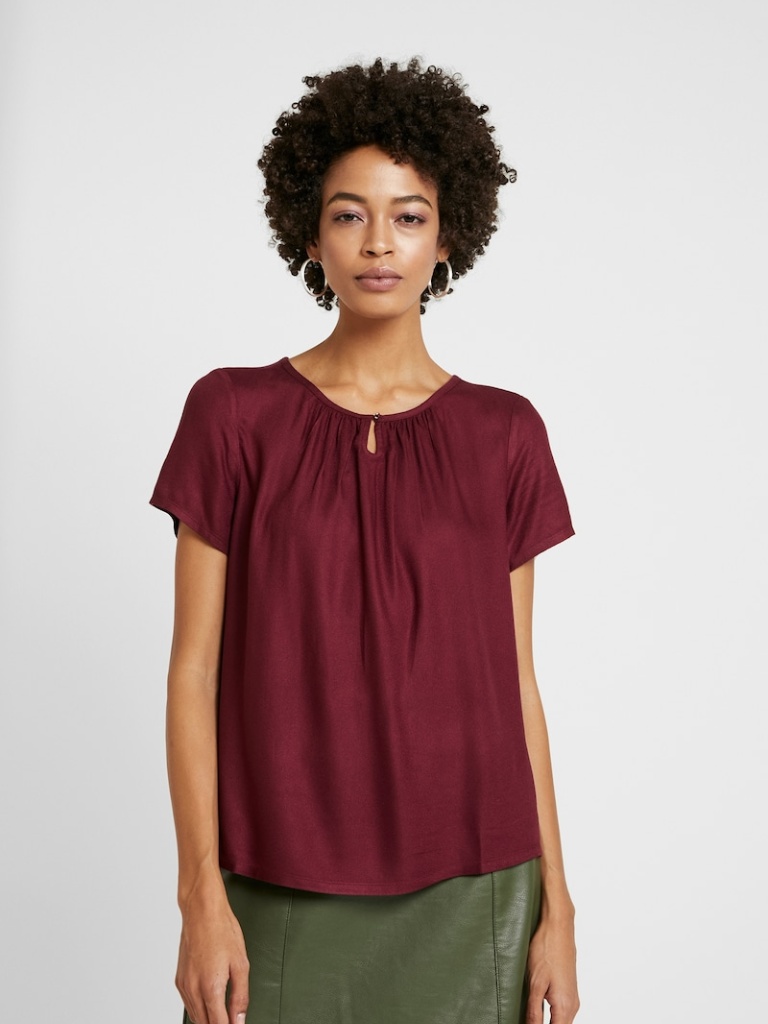
cotton relaxed short sleeve hip length Untucked crew blouse